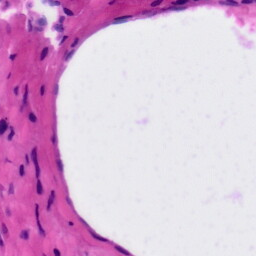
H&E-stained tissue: Tonsil